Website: macys
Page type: gifting
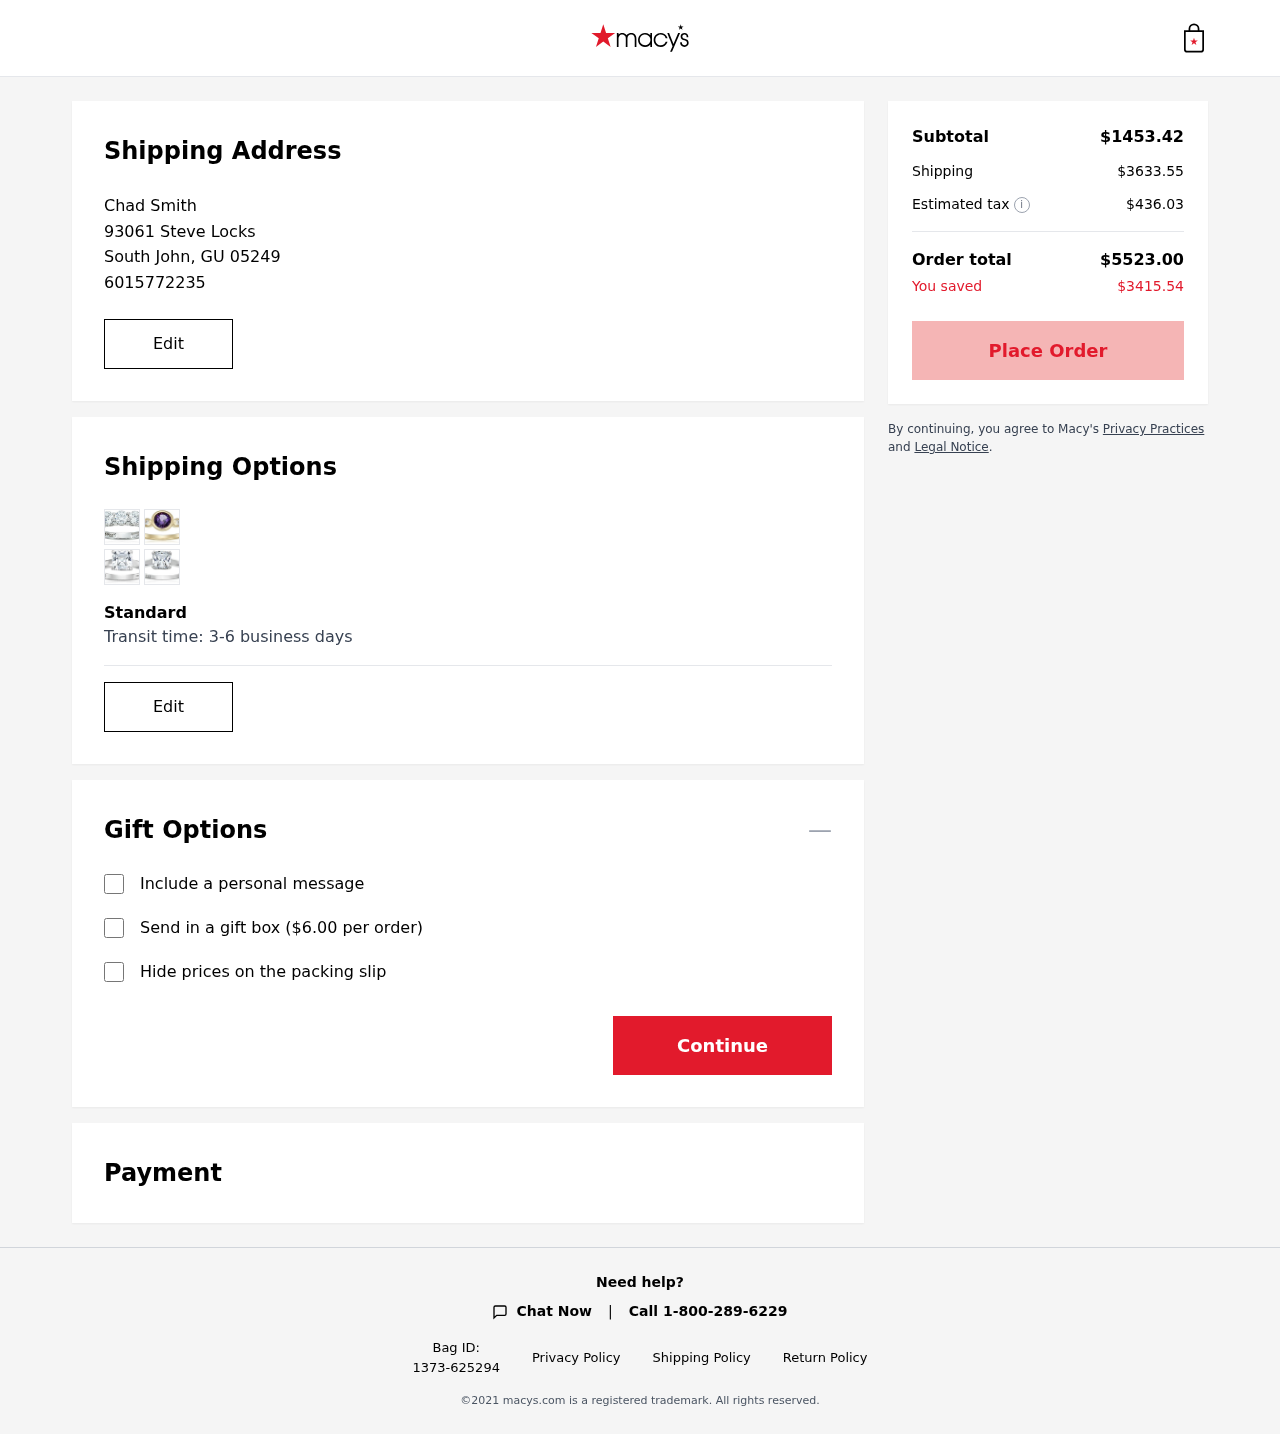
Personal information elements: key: PII_CITY
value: South John
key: PII_FULLNAME
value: Chad Smith
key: PII_PHONE
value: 6015772235
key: PII_POSTCODE
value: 05249
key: PII_STATE_ABBR
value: GU
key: PII_STREET
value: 93061 Steve Locks
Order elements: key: ORDER_SUBTOTAL
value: $1453.42
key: ORDER_SHIPPING_COST
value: $3633.55
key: ORDER_TAX
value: $436.03
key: ORDER_TOTAL
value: $5523.00
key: ORDER_SAVINGS
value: $3415.54
Other elements: key: GIFT_BOX_PRICE
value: $6.00